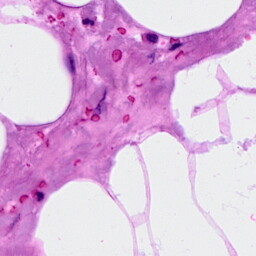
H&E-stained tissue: Breast